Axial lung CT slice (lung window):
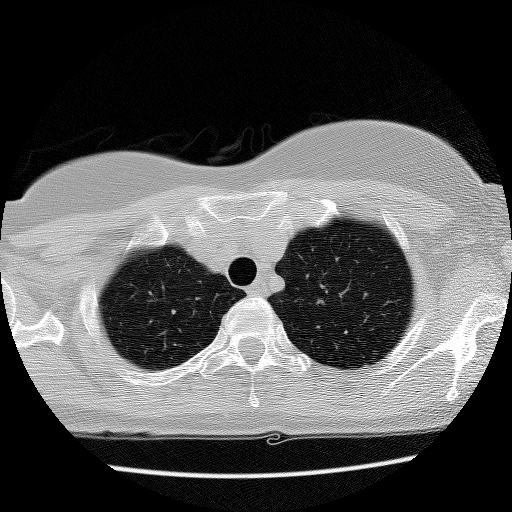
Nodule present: no